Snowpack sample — Rabbit Ears Pass, Jackson County, Colorado, USA (12/17/25, 1:08 PM MST)
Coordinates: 40.387, -106.625
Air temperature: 34 °F
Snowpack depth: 46 cm
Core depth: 20 cm
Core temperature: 24.8 °F
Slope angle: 6°, slope face: 165°
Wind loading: medium
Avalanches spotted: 0
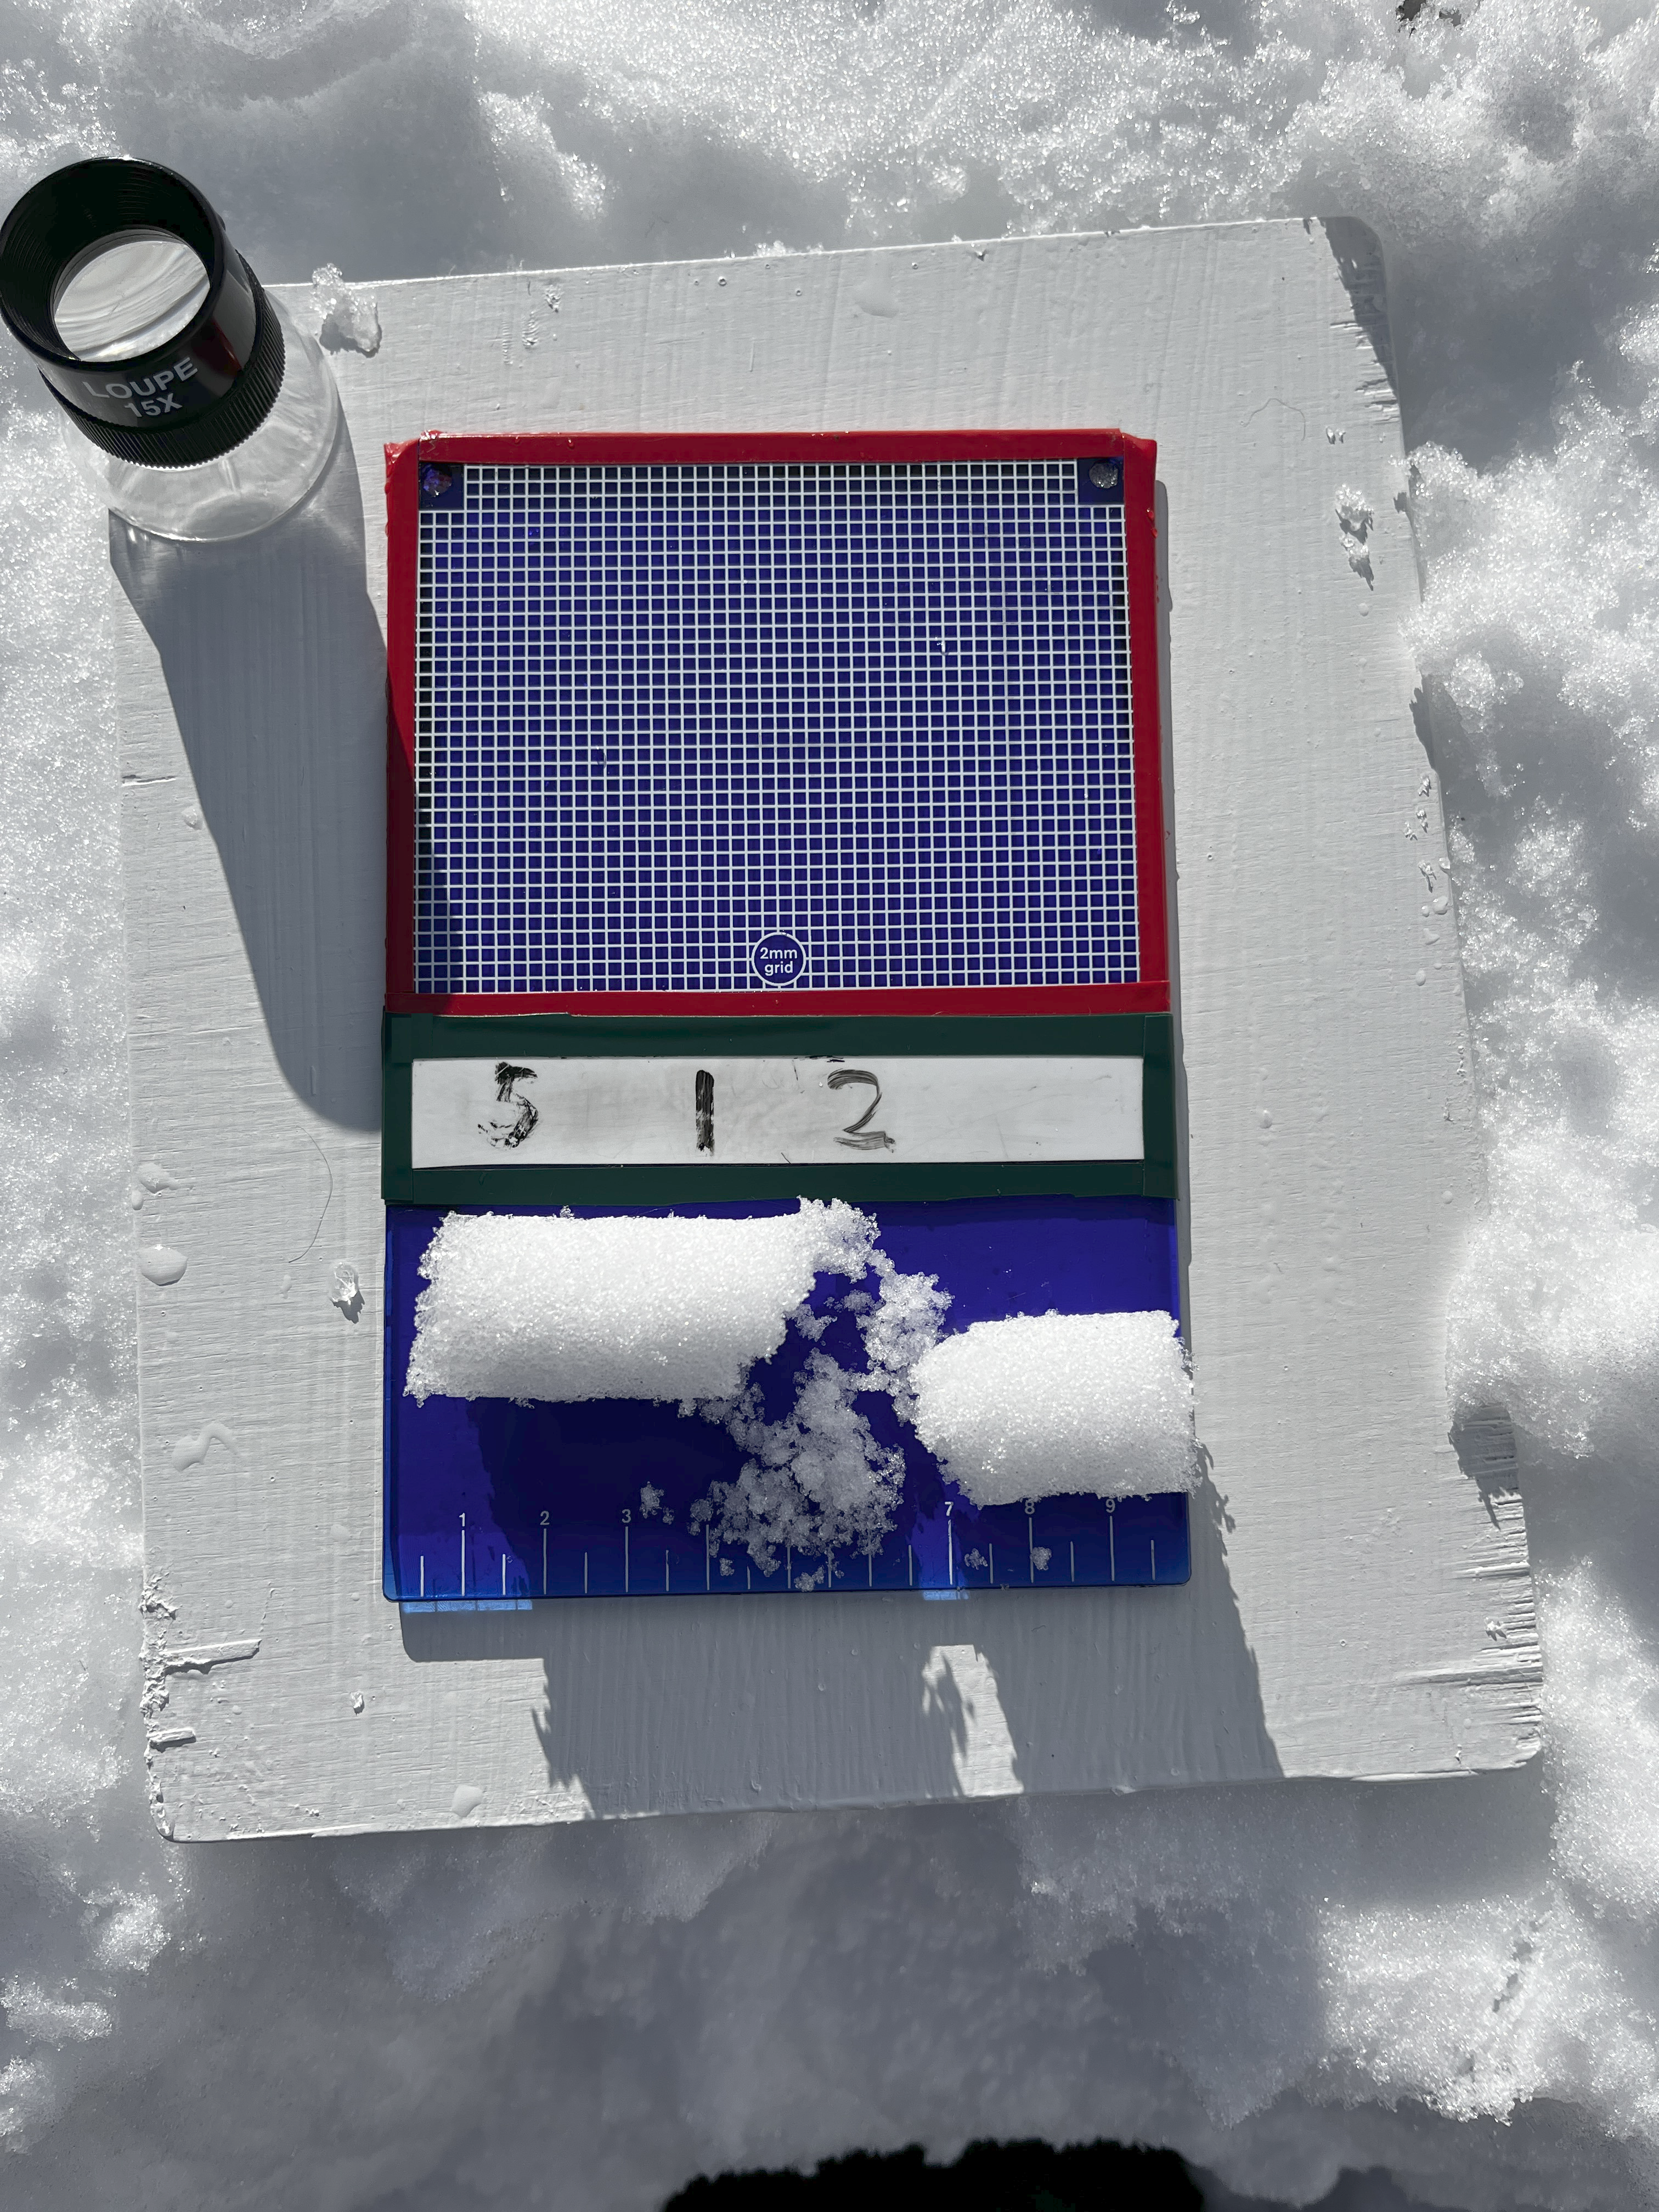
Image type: crystal_card
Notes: No avalanches spotted nearby, although collected in a meadowy area with minimal risk on this face of the pass.